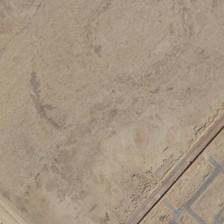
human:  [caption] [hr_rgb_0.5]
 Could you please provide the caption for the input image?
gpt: a road is next to a piece of bareland .

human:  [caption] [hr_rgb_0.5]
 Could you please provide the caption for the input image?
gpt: nothing can be seen in this huge bareland .

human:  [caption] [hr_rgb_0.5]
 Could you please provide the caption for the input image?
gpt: a road is next to a piece of bareland .

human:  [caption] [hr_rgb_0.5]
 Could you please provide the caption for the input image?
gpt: nothing can be seen in this huge bareland .

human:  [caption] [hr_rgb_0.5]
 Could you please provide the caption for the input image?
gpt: a road is next to a piece of bareland .